Question: At the moment, I'm trying to create an inline set of '<a>' tags which look like buttons. The buttons are styled to have a border around them at all times, but I've had to set 'margin-left: -1px' to ensure that the border 'collapses' like with tables.
Everything works apart from when the button has ':focus' as I want to put an outline around the '<a>'. As the image below shows, the outline is perfect apart from the right-hand edge which is hidden.

I'm trying to create a nice styled pagination control. The buttons are laid out as follows:
'''
<ul>
<li><a href="#">1</a></li>
<li><a href="#">2</a></li>
...
</ul>
'''
Does anyone have any idea why this might happen and how I can remedy it?
: I am limited to the amount of code I can provide as it is production code. I will attempt to give as much information as people require ad hoc.
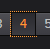
Answer: This issue can be solved playing with the 'z-index' CSS property of HTML elements.
In that particular case, using 'z-index: 1' and 'position: relative' on 'a:focus' will give the correct display.
Thanks to @FabrizioCalderan for the final answer.